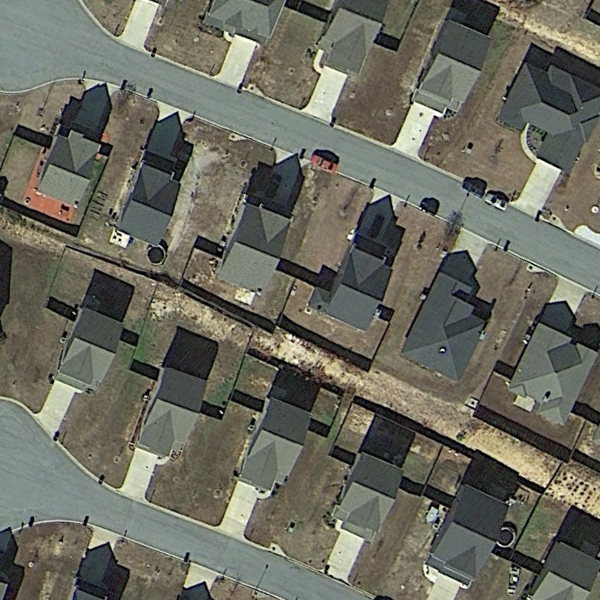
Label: MediumResidential